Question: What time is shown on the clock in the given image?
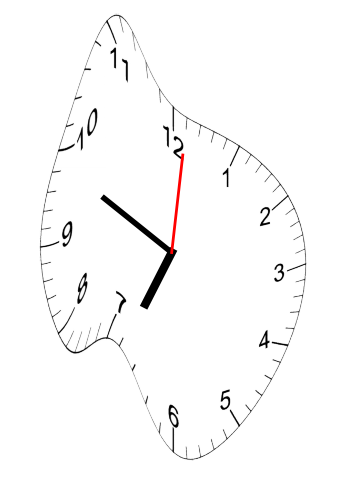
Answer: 06:49:01